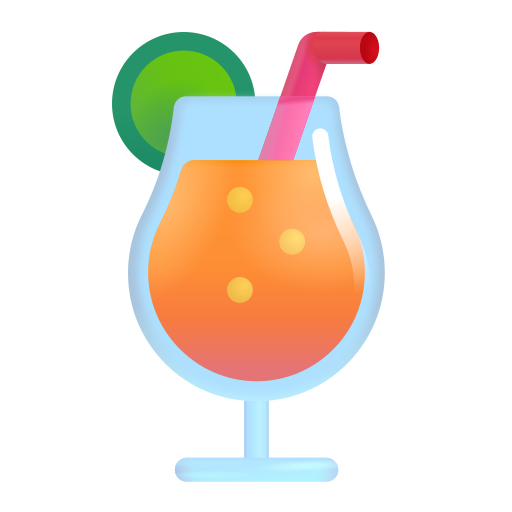
tropical drink color